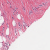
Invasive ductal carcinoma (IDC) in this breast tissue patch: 1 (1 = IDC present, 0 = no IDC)